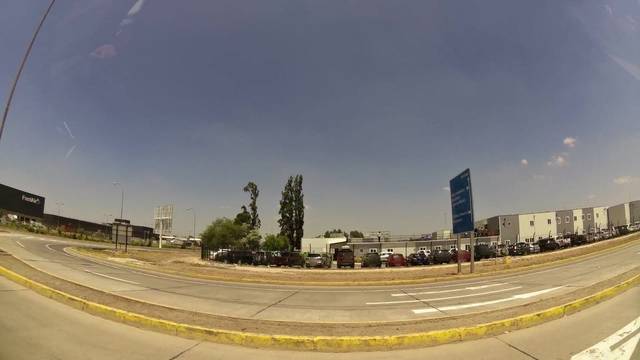
Region: Chile
Coordinates: -33.408, -70.792